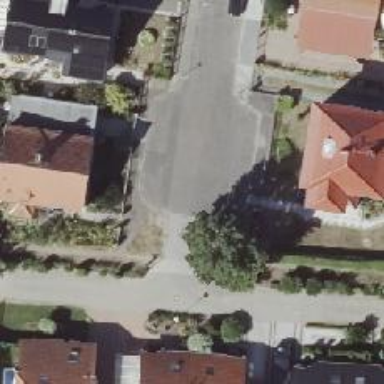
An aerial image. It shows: Asphalt footway.